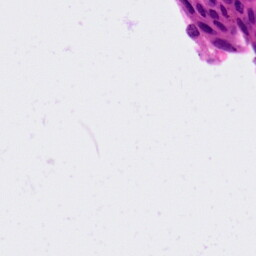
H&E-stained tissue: Ovarian